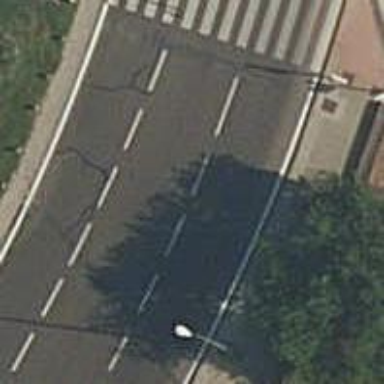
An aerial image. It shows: Secondary road made of asphalt leading to roundabout.